Aerial crown-view tile of a tropical tree (Barro Colorado Island, Panama), acquired 20250512:
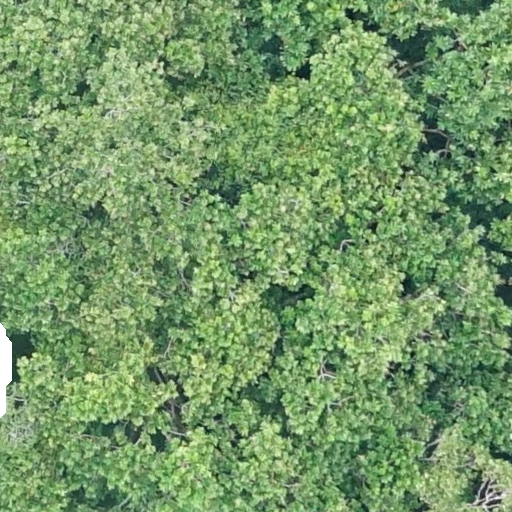
Species: Anacardium excelsum
GBIF accepted scientific name: Anacardium excelsum
Crown area: 629.17 m²